Milling tool wear sample.
Tool blade image: 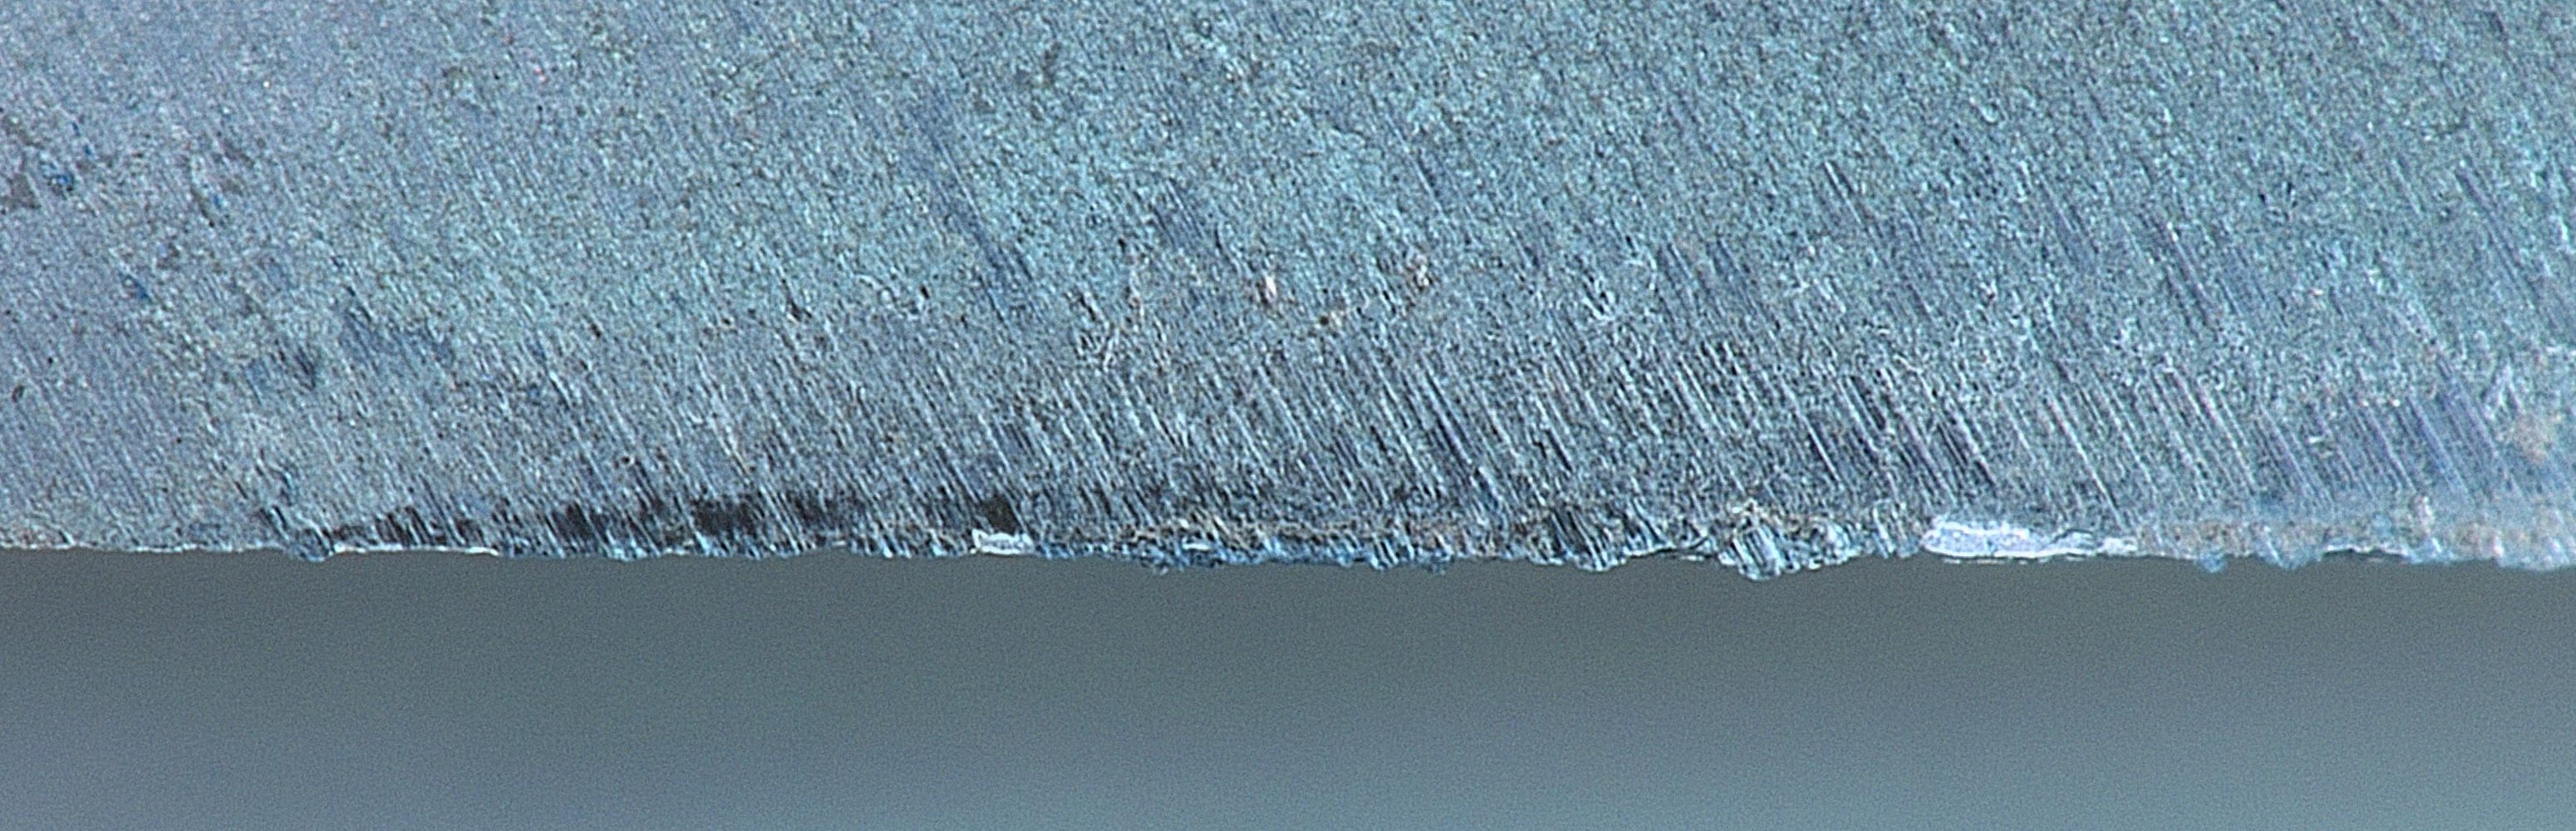
Chip image: 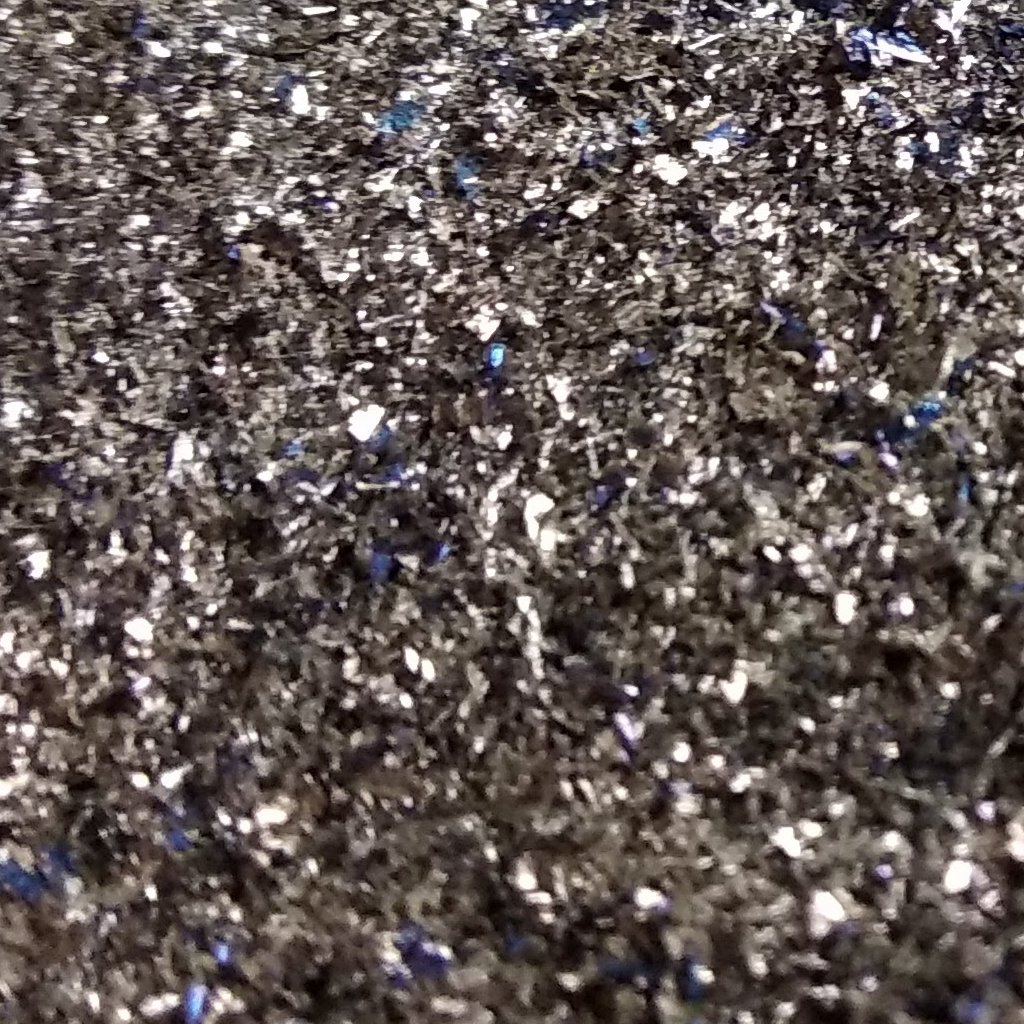
Workpiece image: 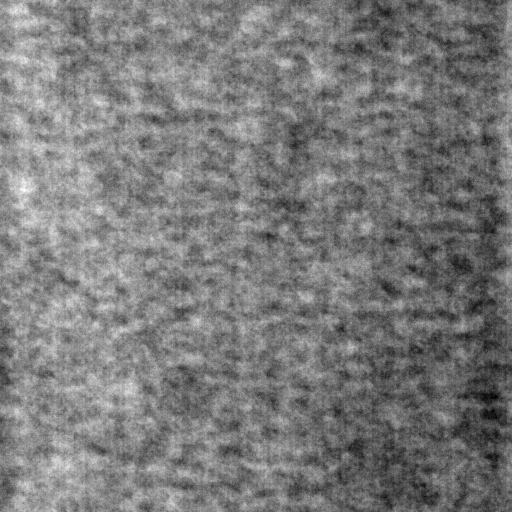
Tool wear state: used
Gaps: 6.95
Flank wear: 75.92
Overhang: 20.58
Force-signal Mel-spectrograms (X, Y, Z axes): 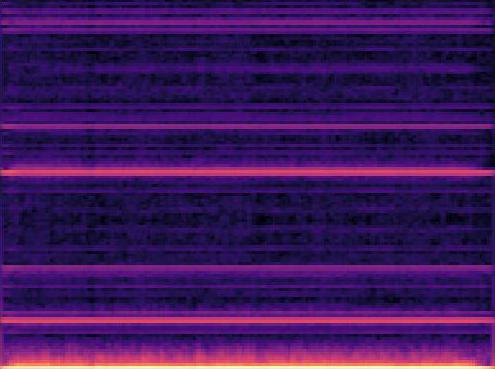 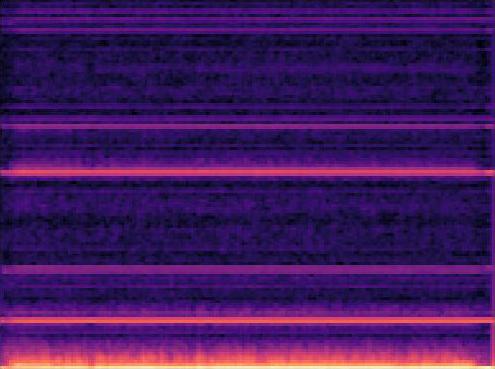 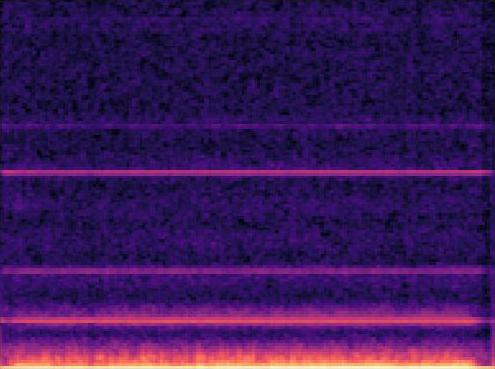
Force-signal scalograms (X, Y, Z axes): 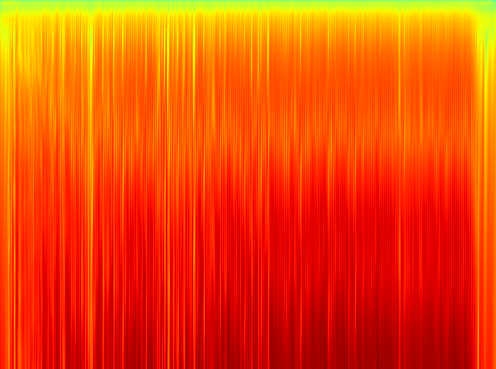 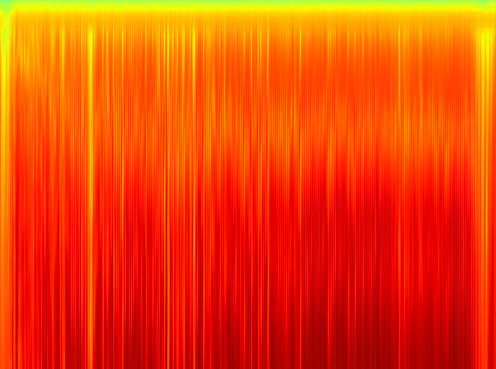 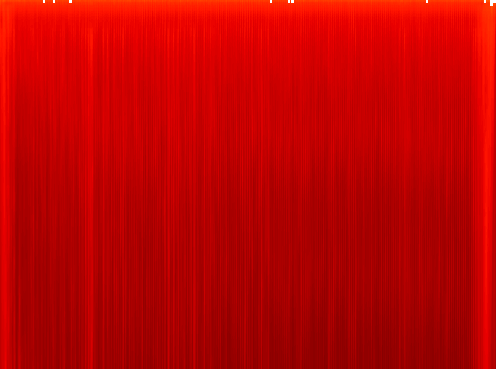
Force phase: steady_state_stabilization_wear